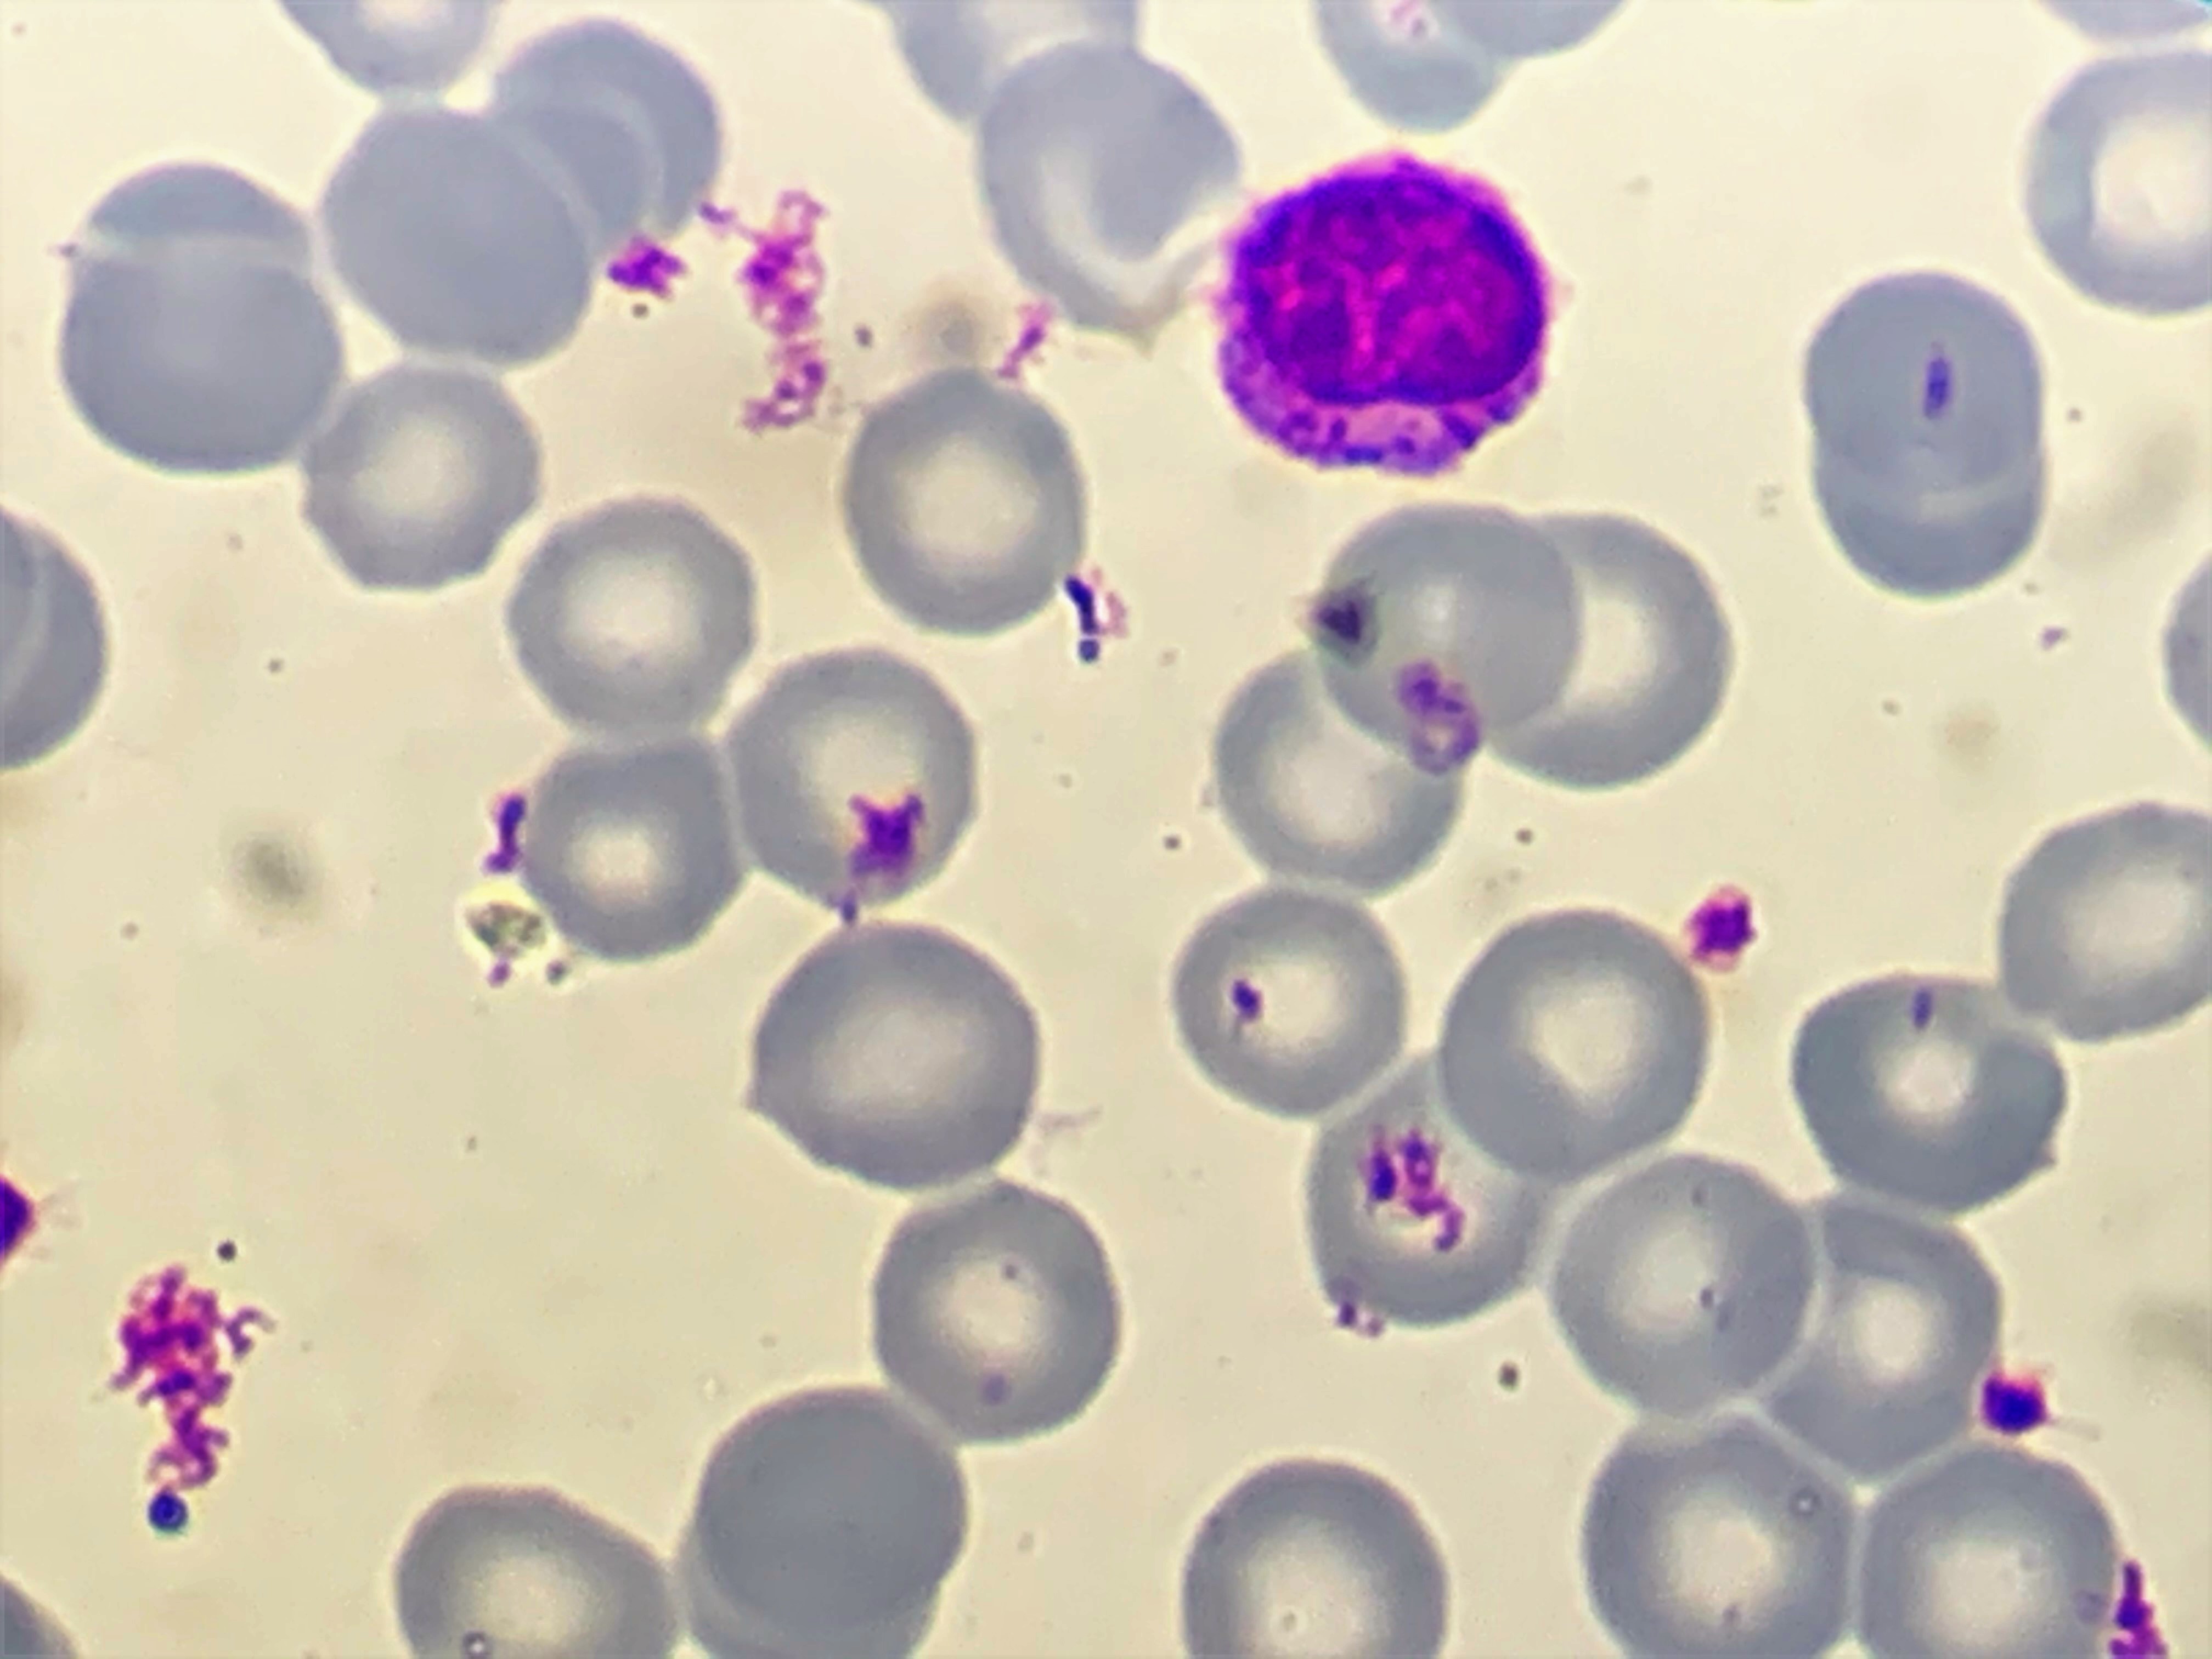
Cell type: LYMPHOCYTES